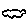
Label: cloud